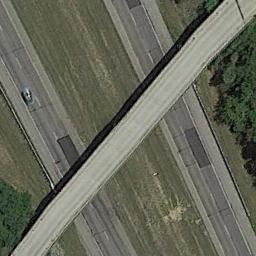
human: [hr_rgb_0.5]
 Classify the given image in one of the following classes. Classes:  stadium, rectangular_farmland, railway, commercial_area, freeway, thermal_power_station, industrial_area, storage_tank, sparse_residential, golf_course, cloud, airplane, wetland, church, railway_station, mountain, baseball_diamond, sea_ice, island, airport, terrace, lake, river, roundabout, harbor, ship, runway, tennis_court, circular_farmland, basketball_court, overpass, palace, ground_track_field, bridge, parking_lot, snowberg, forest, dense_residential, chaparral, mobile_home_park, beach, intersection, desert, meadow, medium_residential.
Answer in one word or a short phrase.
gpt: overpass